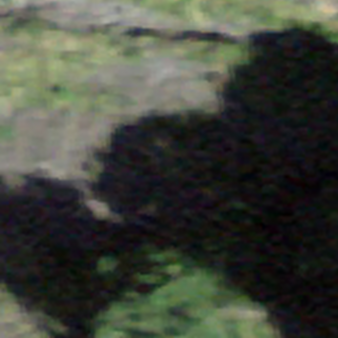
Label: other